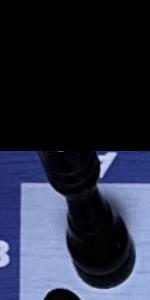
Label: Rook_Black